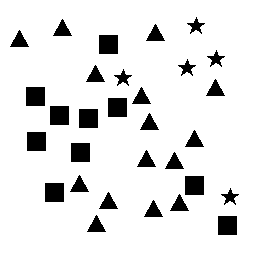
Squares: 10
Triangles: 15
Stars: 5
Total shapes: 30